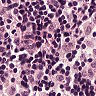
Metastatic tissue present: no